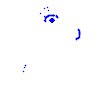
Particle: pion